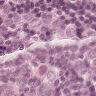
Metastatic tissue present: yes